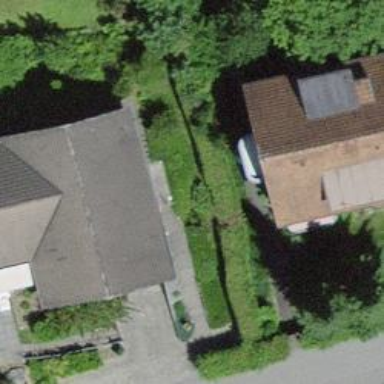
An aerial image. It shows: Hedge barrier.